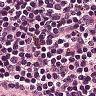
Metastatic tissue present: no